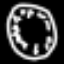
Label: clock